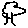
Label: tree